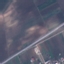
Land use / land cover: Highway